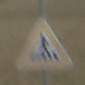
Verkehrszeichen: FussgaengerueberwegRechts
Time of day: Midday
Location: Outdoor (Nature)
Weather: PartlyCloudy
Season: NotSpecified
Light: Natural